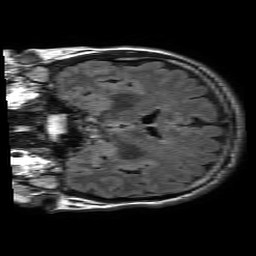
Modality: FLAIR
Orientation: coronal
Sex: male
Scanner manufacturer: philips
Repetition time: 11 s
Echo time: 0.125 s